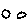
Label: circle